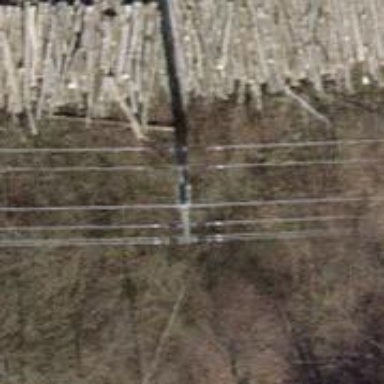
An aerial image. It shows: Power pole.